Aerial crown-view tile of a tropical tree (Barro Colorado Island, Panama), acquired 20250124:
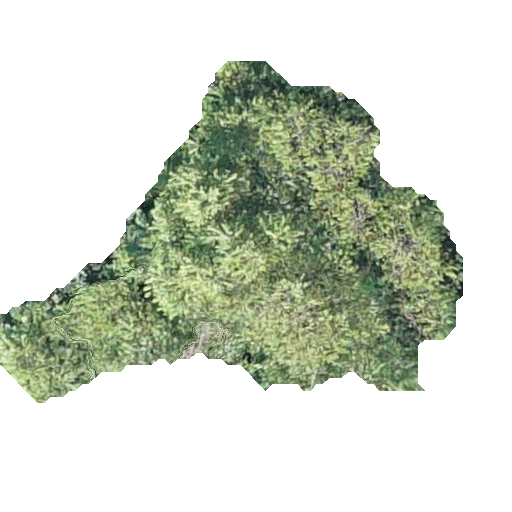
Species: Guazuma ulmifolia
GBIF accepted scientific name: Guazuma ulmifolia
Crown area: 136.258 m²